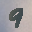
Label: 9